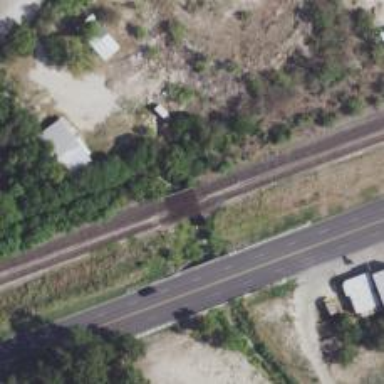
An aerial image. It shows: Railway siding for service.